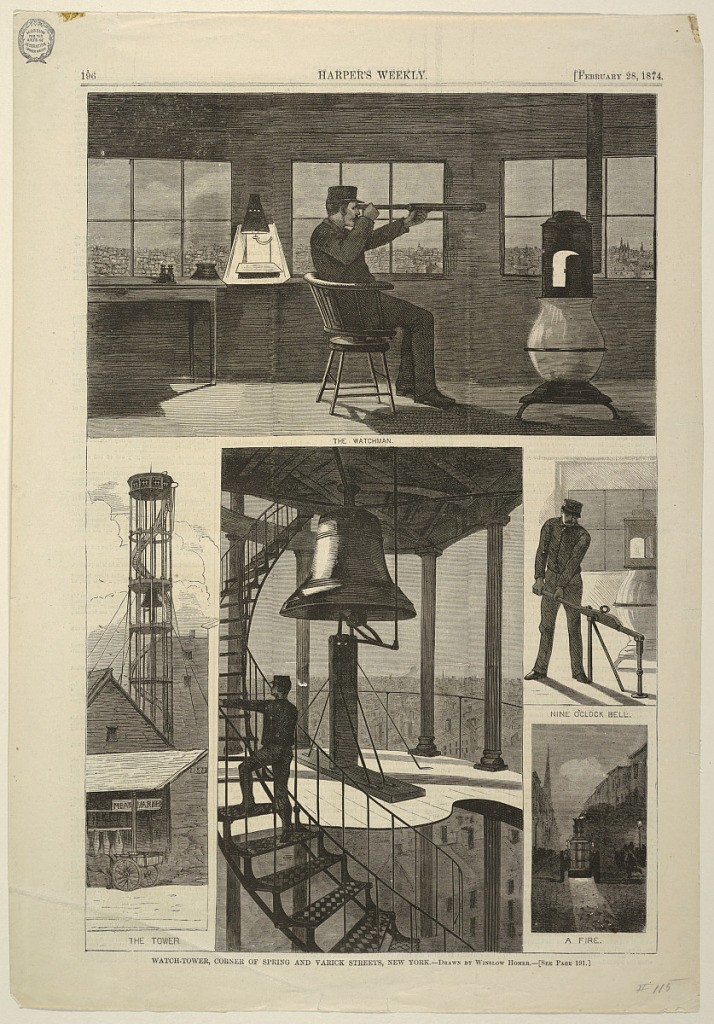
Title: Watch-tower, Corner of Spring and Varick Streets, New York
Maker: Winslow Homer, American, 1836–1910
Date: February 28, 1874
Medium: Wood engraving printed in black ink on paper
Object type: Print
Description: Upright page containing five scenes:  At top is the interior of an observation room with a seated man in uniform looking through a telescope; at center below is a view of a circular staircase and a platform with a large bell; at lower left is a view of the whoe tower; and at lower right is a man ringing a bell and a fire engine going through a street during the night;